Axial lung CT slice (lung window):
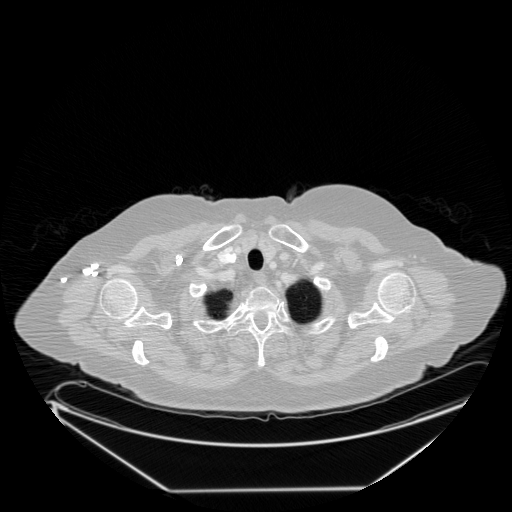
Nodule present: no